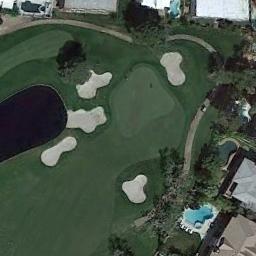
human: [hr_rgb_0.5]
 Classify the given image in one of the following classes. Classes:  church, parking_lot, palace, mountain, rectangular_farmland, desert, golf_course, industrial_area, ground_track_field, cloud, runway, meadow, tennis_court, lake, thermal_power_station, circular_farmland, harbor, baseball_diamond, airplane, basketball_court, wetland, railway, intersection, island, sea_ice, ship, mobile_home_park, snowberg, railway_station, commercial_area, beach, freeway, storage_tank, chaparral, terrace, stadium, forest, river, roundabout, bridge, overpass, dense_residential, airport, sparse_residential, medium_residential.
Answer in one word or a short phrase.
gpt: golf_course